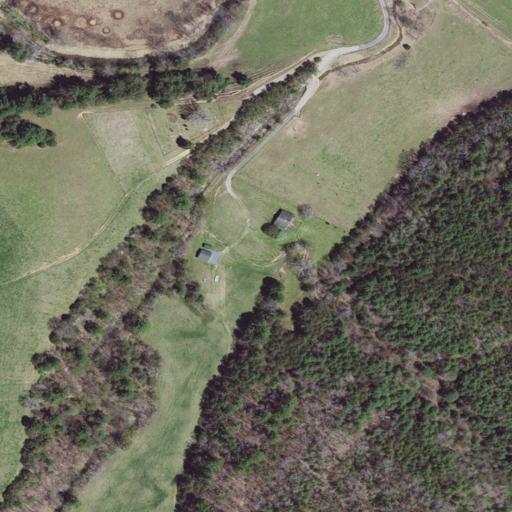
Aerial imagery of valley in Virginia named Panther Lick Hollow containing pasture, evergreen forest, mixed forest, deciduous forest, open development, and low intensity development